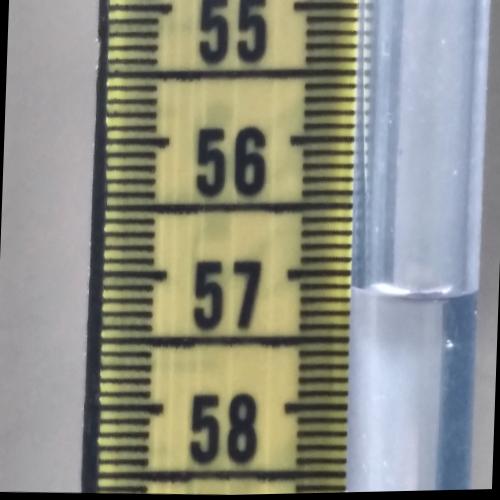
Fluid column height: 57.1 cm